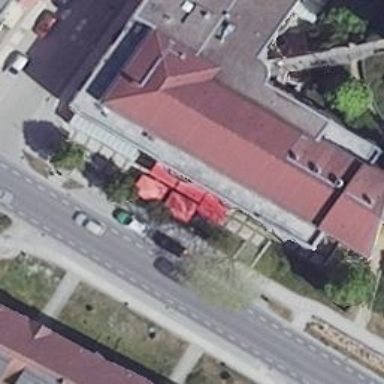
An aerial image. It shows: Cafe.